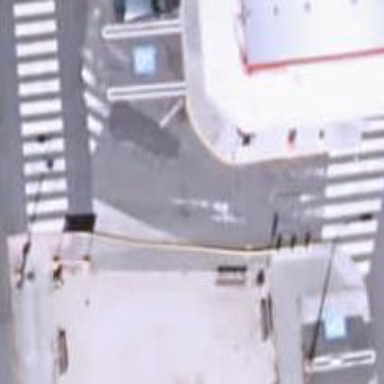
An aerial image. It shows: Lift gate barrier.